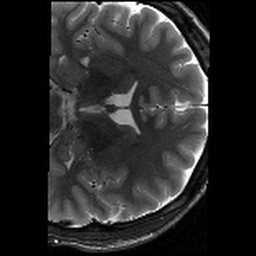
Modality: T2w
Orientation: coronal
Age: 22
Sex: male
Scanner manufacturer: siemens
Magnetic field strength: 3 T
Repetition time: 8.02 s
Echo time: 0.08 s